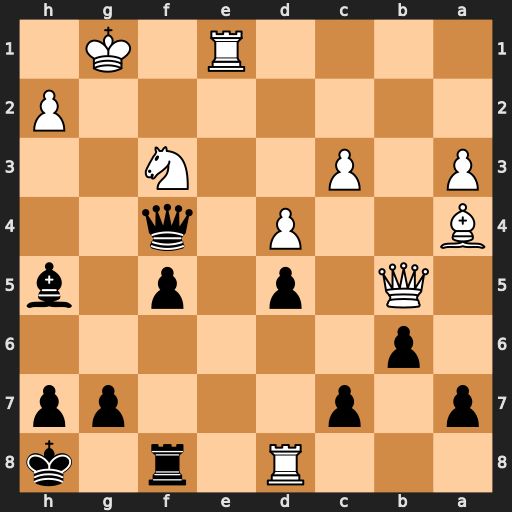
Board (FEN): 3R1r1k/p1p3pp/1p6/1Q1p1p1b/B2P1q2/P1P2N2/7P/4R1K1
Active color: b
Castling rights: -
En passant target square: -
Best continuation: Qg4+ Kf2 Qxf3+